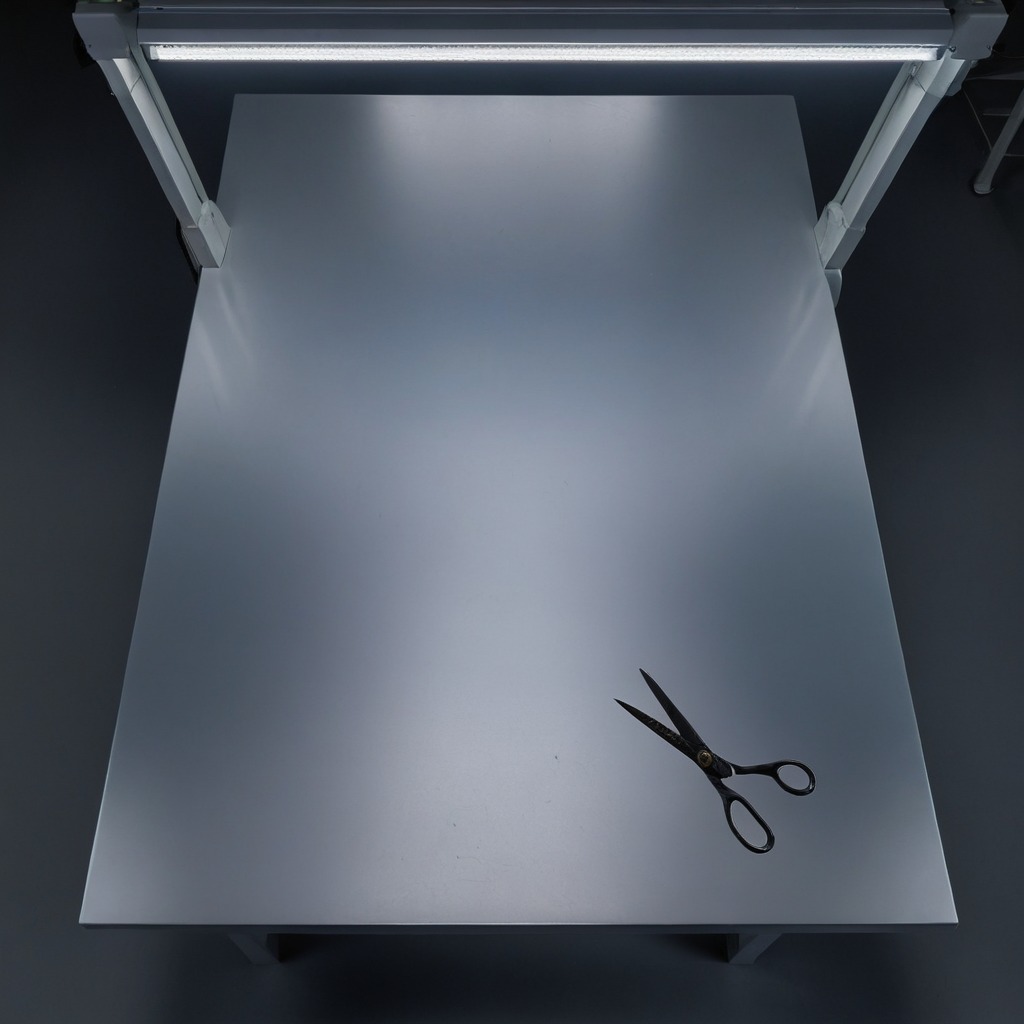
A scissor is lying on the tabletop.